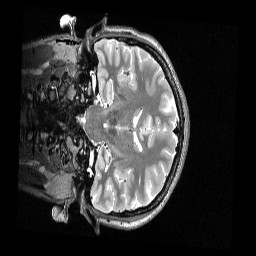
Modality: T2w
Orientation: coronal
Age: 25
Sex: female
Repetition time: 3.2 s
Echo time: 0.563 s